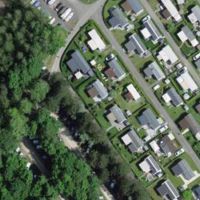
EUNIS habitat code: 53
Species observed at this site:
Veronica persica
Ficus carica